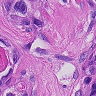
Metastatic tissue present: yes